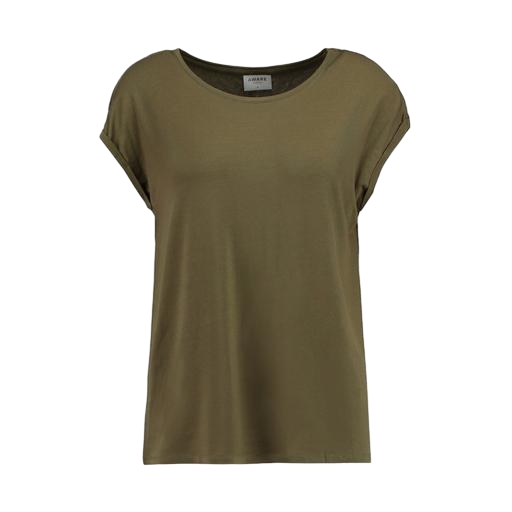
cap-sleeved tee, loose fit t-shirt, short-sleeve top only macy, white background